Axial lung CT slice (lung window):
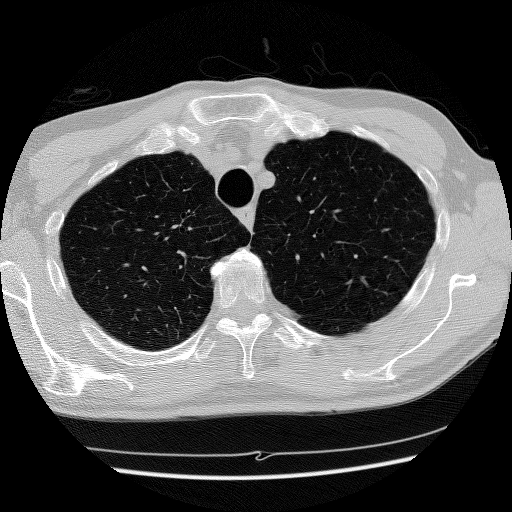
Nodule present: no